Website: bh-photo
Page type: store-pickup
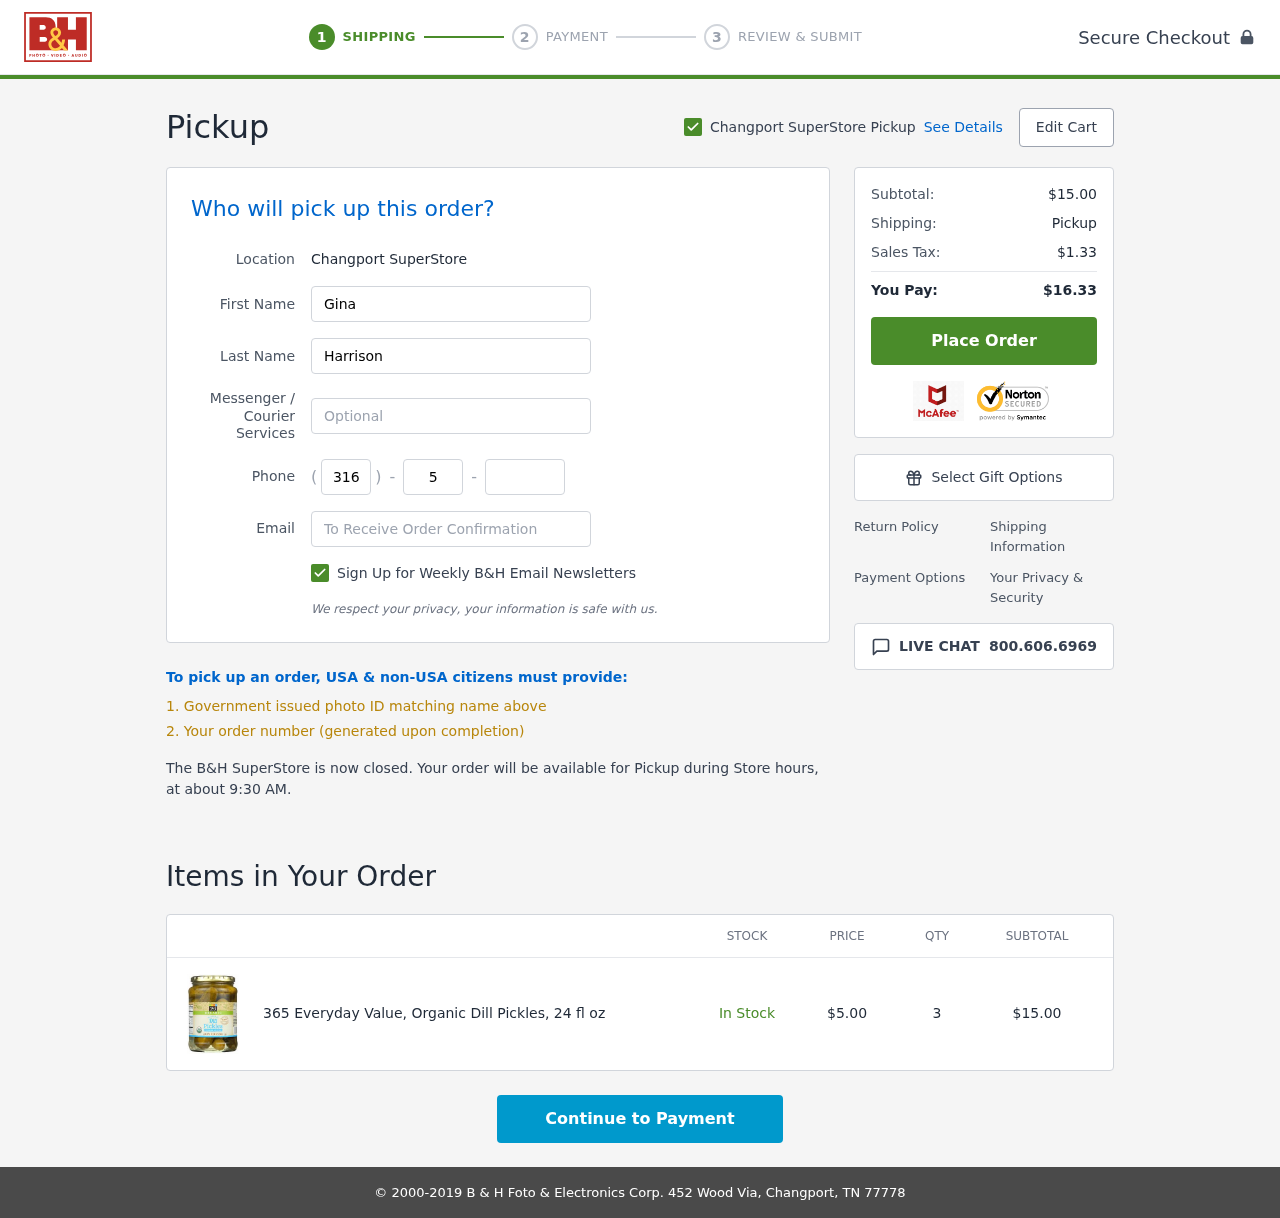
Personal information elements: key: PII_EMAIL
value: gina.harrison@yahoo.com
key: PII_FIRSTNAME
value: Gina
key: PII_LASTNAME
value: Harrison
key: PII_LOCATION1_CITY
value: Changport SuperStore Pickup
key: PII_LOCATION1_CITY
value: Changport SuperStore
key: PII_PHONE_AREA
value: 316
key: PII_PHONE_PREFIX
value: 548
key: PII_PHONE_SUFFIX
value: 8078
Product elements: key: PRODUCT1_NAME
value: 365 Everyday Value, Organic Dill Pickles, 24 fl oz
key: PRODUCT1_PRICE
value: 5
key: PRODUCT1_QUANTITY
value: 3
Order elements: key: ORDER_SUBTOTAL
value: $15.00
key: ORDER_TAX
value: $1.33
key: ORDER_TOTAL
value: $16.33